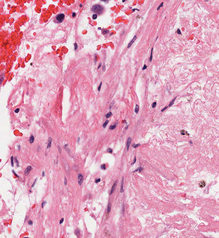
Tumor epithelial tissue: no
Tumor-associated stroma tissue: yes
Normal tissue: no